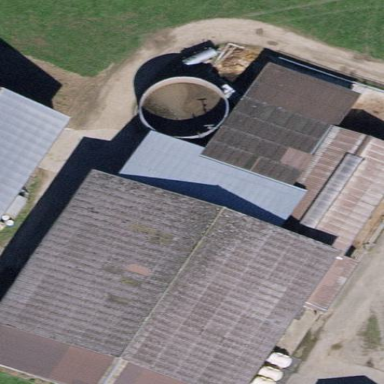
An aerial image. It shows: Farmyard area.